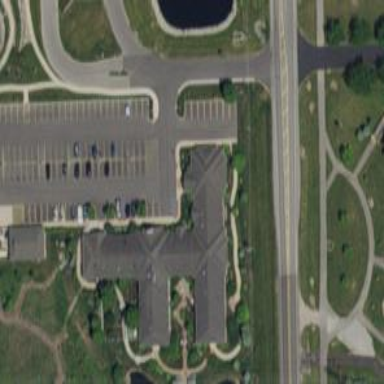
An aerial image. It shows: Hospice building.